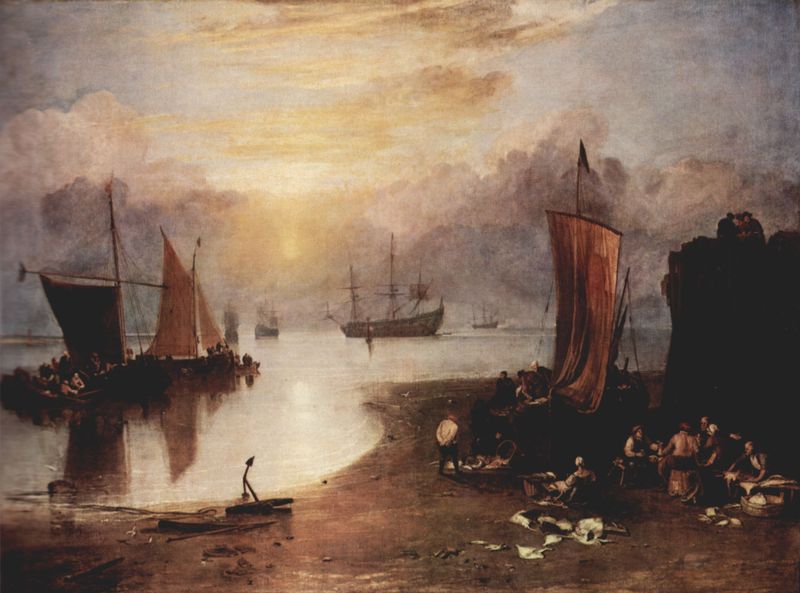
Titel: Aufgehende Sonne im Dunst; Fischer beim Ausnehmen und Verkaufen von Fischen
Künstler: William Turner
Standort: London
Institution: National Gallery
Schlagwörter: blau, dunkel, felsen, himmel, meer, schatten, wasser, wolken, frauen, gelb, landschaft, menschen, ocker, sand, see, sitzen, ufer, wäsche, abend, braun, frau, grau, hell, hintergrund, licht, männer, orange, schwarz, weiss, rot, wolke, beige, leute, mensch, öl, dämmerung, horizont, morgen, natur, spiegelung, gewässer, sonne, arbeit, boot, boote, bewölkt, klar, küste, schiff, schiffe, segel, segelboot, segelschiffe, strand, düster, fahne, fischer, mast, netze, schiffer, segelschiff, arbeiten, arbeiterinnen, sonnenuntergang, bank, arbeiter, hafen, kähne, masten, fluß, friedrich, romantik, landung, seemann, seestück, treibgut, turner, untergang, woken, goya, korb, abendrot, segelboote, ebbe, wasserfarben, strahlen, fischerboot, wimpel, fisch, floss, himel, matrosen, anker, aufbruch, flotte, pfeil, gestrandet, abfall, seeleute, dreimaster, wäscherinnen, wäscherin, armada, segelbbote, staffagefigur, netzt, menshen, strabd, enschiff, strabdgut